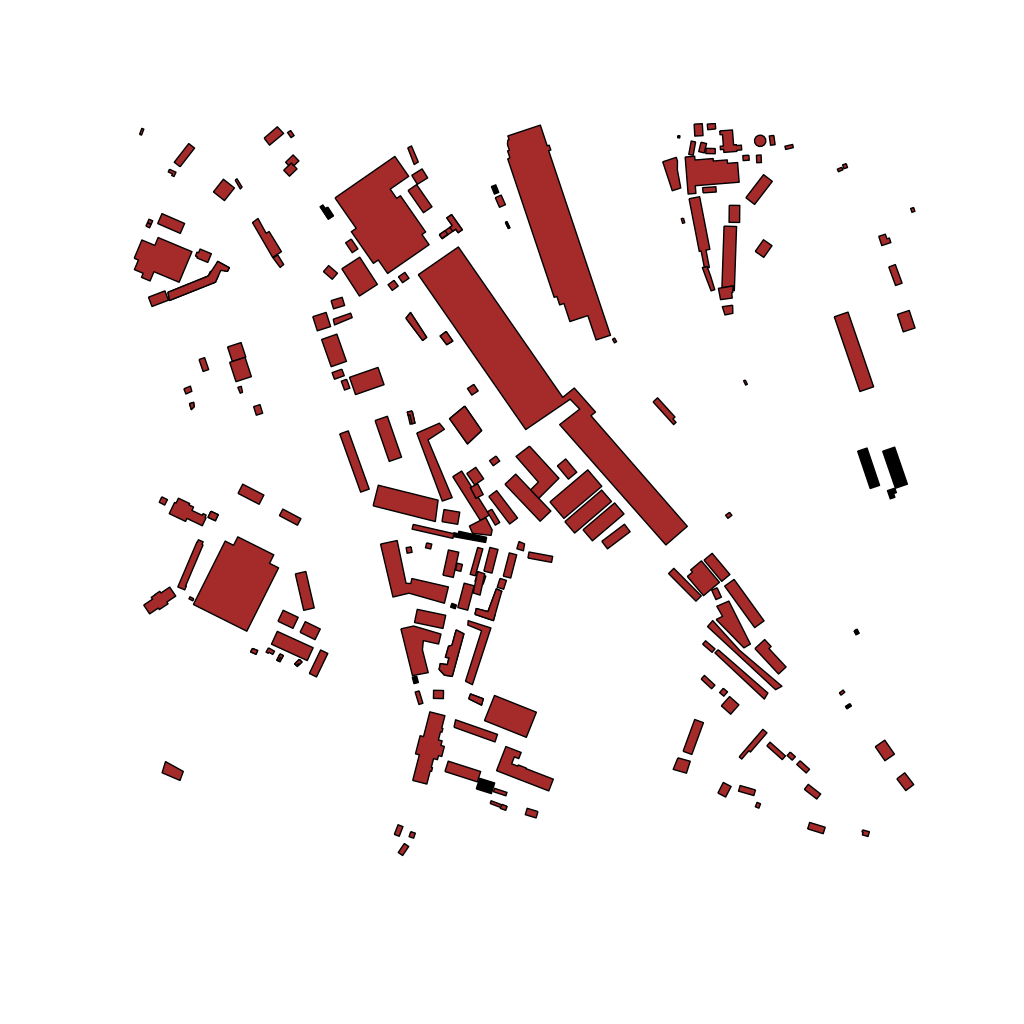
Tags: overhead vector_map, industrial, recreation, residential, special, transport, individual_rise, low_rise, density_1, Building, Facility, 1.0 km²